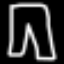
Label: pants